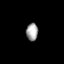
Tissue: prostate
Cell type: T cells
Senescence score: 0.3257
Nuclear area (px): 204
Mean DAPI intensity: 161.696